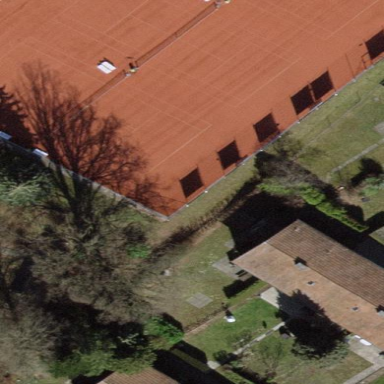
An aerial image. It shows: Tennis court on pitch.